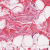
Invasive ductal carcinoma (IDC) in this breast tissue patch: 0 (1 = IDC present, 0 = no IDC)